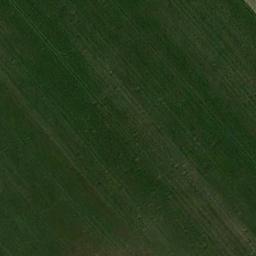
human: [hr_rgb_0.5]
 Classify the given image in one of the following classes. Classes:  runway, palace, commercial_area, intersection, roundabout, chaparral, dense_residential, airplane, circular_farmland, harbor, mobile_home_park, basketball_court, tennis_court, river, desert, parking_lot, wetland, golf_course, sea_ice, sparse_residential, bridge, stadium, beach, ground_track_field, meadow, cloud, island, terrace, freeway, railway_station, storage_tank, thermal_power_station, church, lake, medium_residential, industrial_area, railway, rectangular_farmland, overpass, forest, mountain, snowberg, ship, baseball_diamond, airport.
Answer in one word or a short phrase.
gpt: meadow